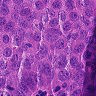
Metastatic tissue present: yes